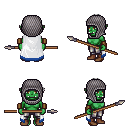
a pixel art fantasy rpg character, female body template, orc, green skin, white trimmed cape, metal pants, gray long mohawk hairstyle, chain hood, leather bracers, brown shoes, spear, four views (front, back, left, right), 2x2 character sprite sheet, small pixel art, hard edges, no anti-aliasing